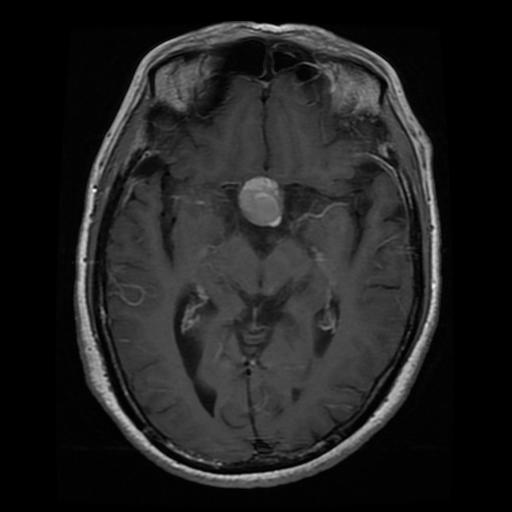
Label: pituitary